Question: I want to plot something, but the output is not like I wish. I want the red lines like on my picture and I didn't find an argument at the documentation.
'''
import matplotlib.pyplot as plt
import math
import numpy as np
fig, ax = plt.subplots()
files = ['N30.dat', 'N40.dat', 'N50.dat', 'N60.dat', 'N70.dat', 'N80.dat']
N = 30
plot_list_x = []
plot_list_y = []
for fname in files:
data = np.loadtxt(fname)
x = [1 for _ in range(10)]
N += 10
# mean
mean = data.mean()
plt.plot(N, mean, '.')
plot_list_x.append(N)
plot_list_y.append(mean)
# standard derivation
sd = 0
for i in data:
sd += math.pow(i - mean, 2)
sd = math.sqrt(sd/(N-1))
# standard error
se = sd/math.sqrt(N)
plt.errorbar(N, mean, yerr=sd, fmt='_', ecolor='g', capthick=2)
plt.plot(plot_list_x, plot_list_y, 'g-')
plt.xticks([20, 30, 40, 50, 60, 70, 80, 90, 100])
plt.yticks([0.0, 0.1, 0.2, 0.3, 0.4, 0.5, 0.6, 0.7, 0.8, 0.9])
ax.set_title('Airline Streaming')
ax.set_xlabel('count of clients')
ax.set_ylabel('packet loss')
plt.show()
'''
I want this, but I got the picture without the red lines.

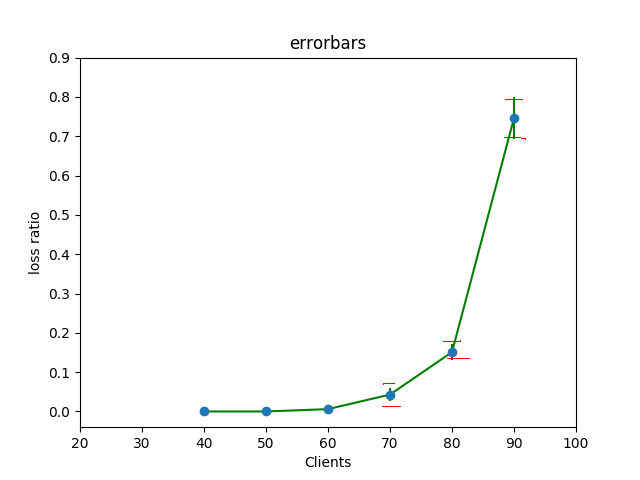
Answer: The primary setting for obtaining "caps" at all is the 'capsize' argument (see the docs for <URL>, whose value is in points.
In your case the change would be on this line:
'''
plt.errorbar(N, mean, yerr=sd, fmt='_', ecolor='g', capthick=2, capsize=10)
'''
Note that extra keyword arguments to 'plt.errorbar' are passed for the formatting of the caps.